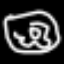
Label: donut